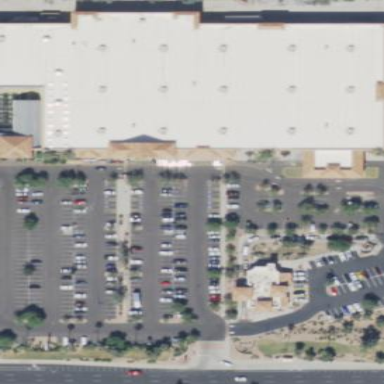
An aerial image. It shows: Retail building.